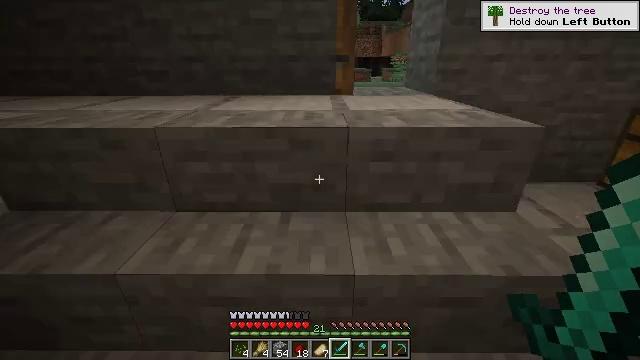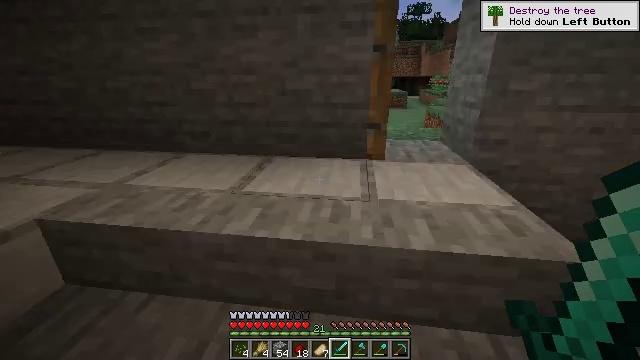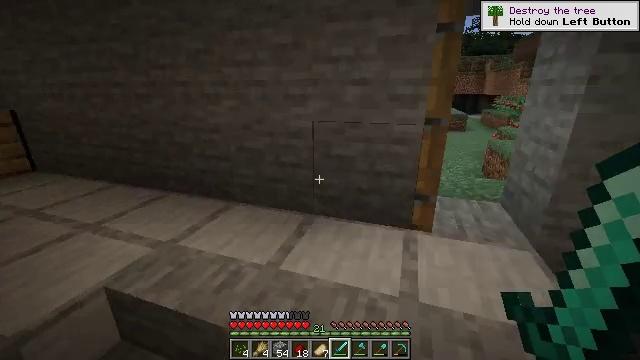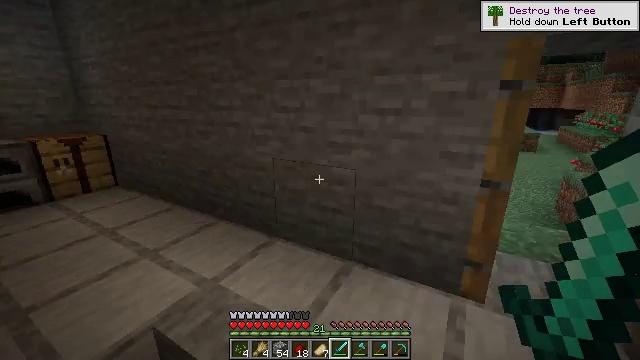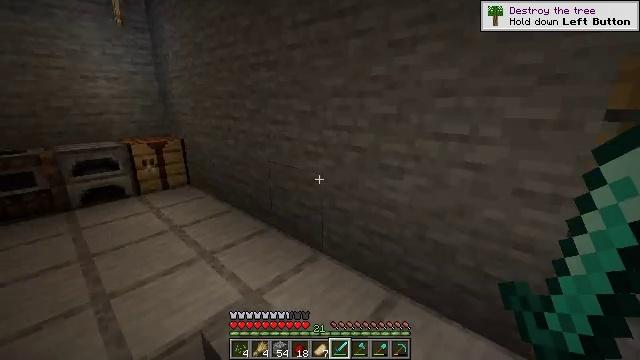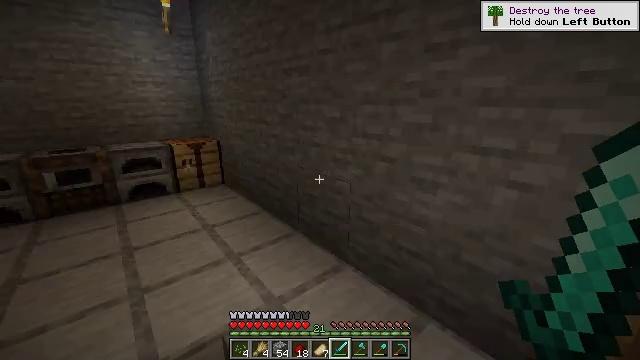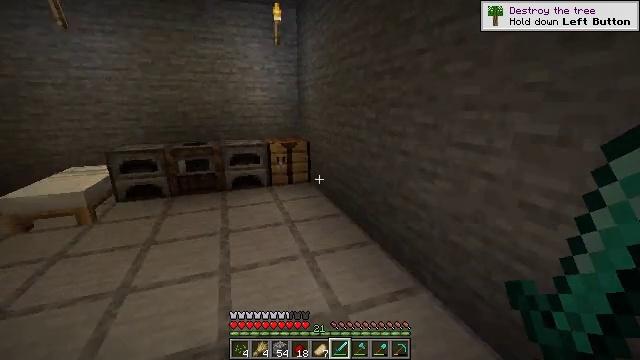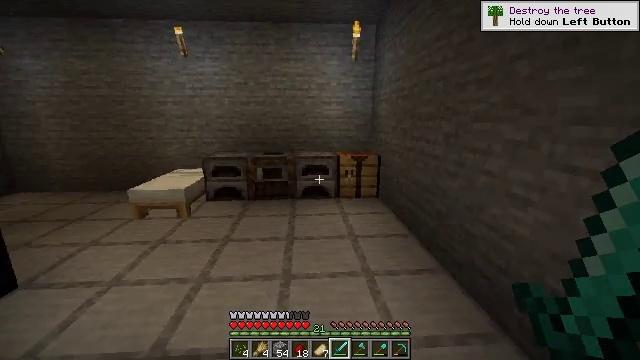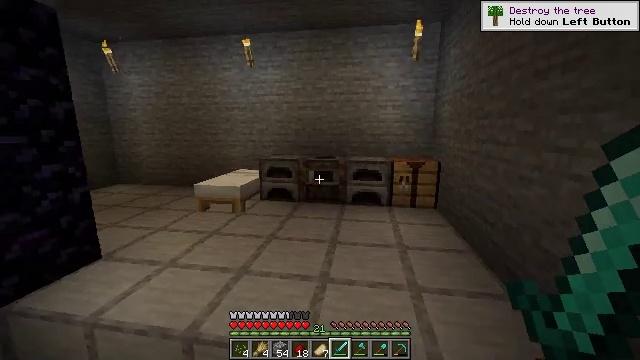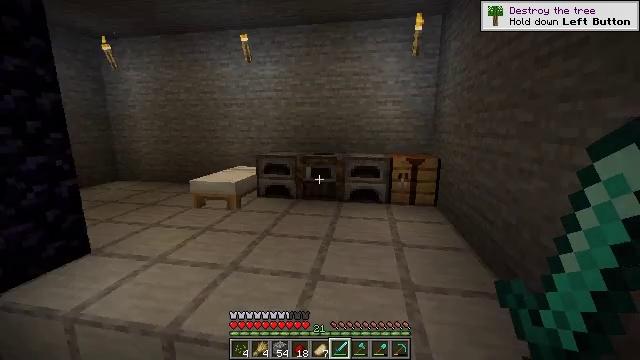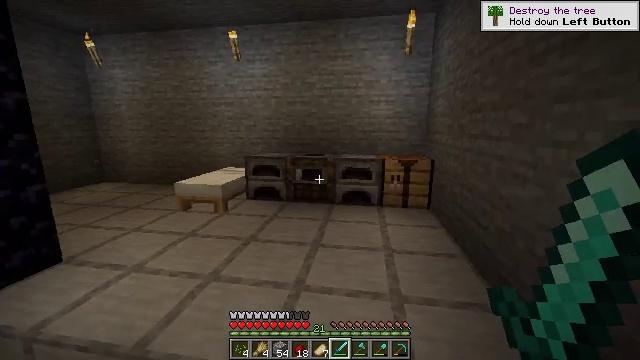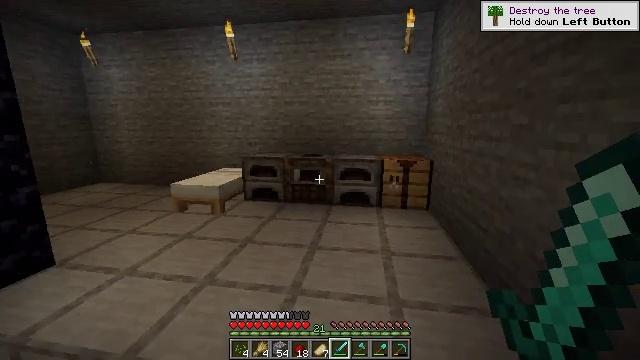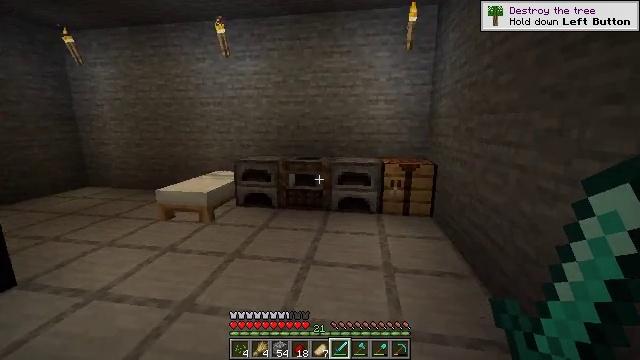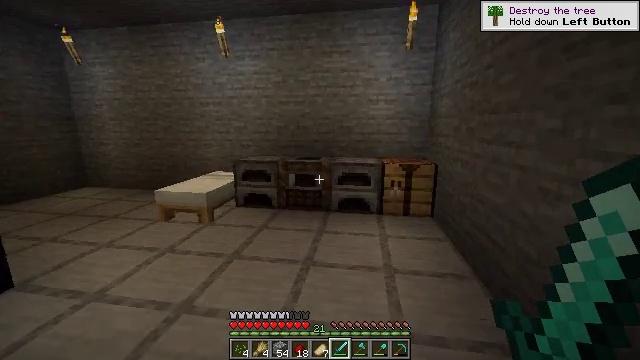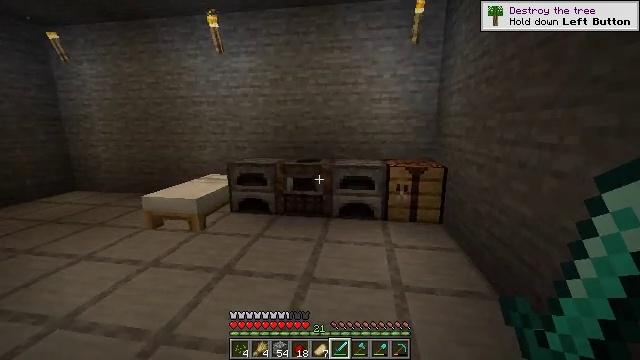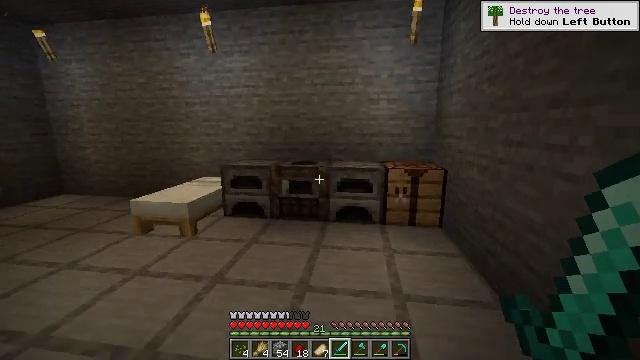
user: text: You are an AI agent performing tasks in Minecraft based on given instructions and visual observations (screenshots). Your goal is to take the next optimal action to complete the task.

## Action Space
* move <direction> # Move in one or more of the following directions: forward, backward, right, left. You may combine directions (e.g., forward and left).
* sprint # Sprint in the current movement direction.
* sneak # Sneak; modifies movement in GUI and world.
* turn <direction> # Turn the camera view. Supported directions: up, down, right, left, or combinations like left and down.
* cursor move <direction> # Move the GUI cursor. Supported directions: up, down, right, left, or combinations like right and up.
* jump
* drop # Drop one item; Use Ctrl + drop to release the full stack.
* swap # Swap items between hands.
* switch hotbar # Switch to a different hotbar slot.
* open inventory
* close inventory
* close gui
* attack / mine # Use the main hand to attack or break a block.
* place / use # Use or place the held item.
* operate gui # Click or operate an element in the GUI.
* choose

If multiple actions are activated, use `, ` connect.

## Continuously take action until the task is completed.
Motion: motion action
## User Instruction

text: Combine resources to craft a dispenser.
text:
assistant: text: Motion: move forward, turn left and up, jump
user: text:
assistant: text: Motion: move forward, turn left and up, jump
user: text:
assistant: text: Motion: move forward, turn left and up, jump
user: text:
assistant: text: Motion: move forward, turn left, jump
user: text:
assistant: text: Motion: move forward, turn left
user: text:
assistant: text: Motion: move forward, turn left
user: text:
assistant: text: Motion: move forward, turn left and up
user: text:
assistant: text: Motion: move forward, turn left and up
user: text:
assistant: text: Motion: move forward
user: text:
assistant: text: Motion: move forward
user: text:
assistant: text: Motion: move forward
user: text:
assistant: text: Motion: move forward
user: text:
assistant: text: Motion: move forward
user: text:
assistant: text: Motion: move forward
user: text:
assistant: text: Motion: no_op
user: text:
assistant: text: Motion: turn right and down
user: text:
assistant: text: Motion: turn right and down
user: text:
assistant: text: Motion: turn right and down
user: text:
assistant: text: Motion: turn right
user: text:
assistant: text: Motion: turn right
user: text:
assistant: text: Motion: turn right and up
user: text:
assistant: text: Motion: move right
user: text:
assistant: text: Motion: move forward and move right
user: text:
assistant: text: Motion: move forward and move right
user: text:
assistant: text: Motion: move forward and move right
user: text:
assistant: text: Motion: move forward and move right, turn left
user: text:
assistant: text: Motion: move forward and move right, turn left
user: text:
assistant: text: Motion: move forward and move right, turn left
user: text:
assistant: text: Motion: move forward and move right, turn left
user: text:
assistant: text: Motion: move forward and move right, turn left